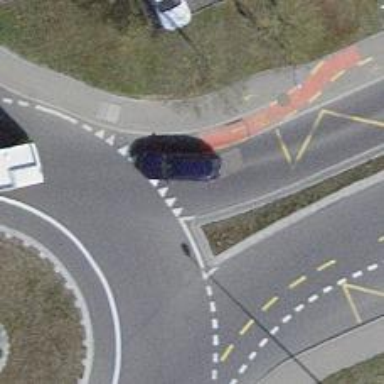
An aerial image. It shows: Road with "give way" sign.